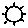
Label: sun